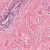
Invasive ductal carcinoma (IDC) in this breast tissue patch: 0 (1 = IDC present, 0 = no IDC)